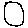
Label: circle